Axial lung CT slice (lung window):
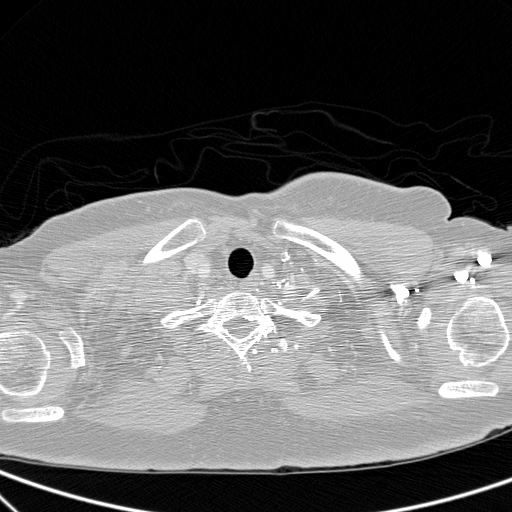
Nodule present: no